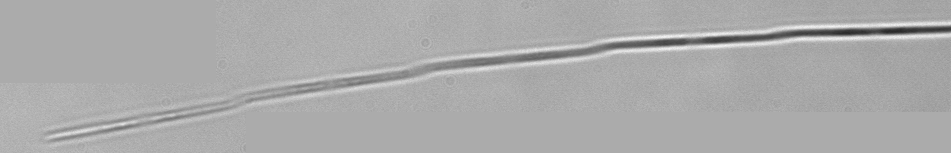
Label: Pseudo-nitzschia